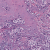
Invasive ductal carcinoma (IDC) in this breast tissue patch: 1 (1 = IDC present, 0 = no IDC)